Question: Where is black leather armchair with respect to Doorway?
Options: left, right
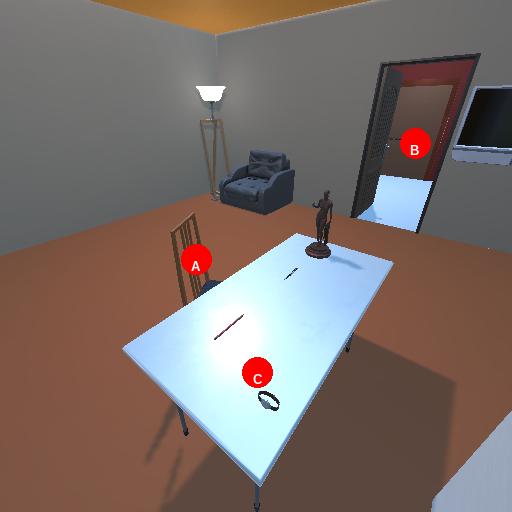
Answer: left